Question:
Note: I tried with dialog and 'alertdialog' both.
Example: <URL> I tried so far.
Code:
'''
private Dialog mDialog;
public void showCategoryDialog() {
LayoutInflater li = LayoutInflater.from(context);
promptsView = li.inflate(R.layout.row_category_dialog_layout, null);
findViewById();
init();
setClickListener();
AlertDialog.Builder alertDialogBuilder = new AlertDialog.Builder(context, R.style.dialogBoxStyle);
alertDialogBuilder.setView(promptsView);
alertDialogBuilder.setPositiveButton(context.getString(R.string.new_category), null);
alertDialogBuilder.setNegativeButton(context.getString(R.string.cancel), null);
recyclerView();
search();
mDialog = alertDialogBuilder.create();
mDialog.getWindow().setBackgroundDrawableResource(android.R.color.transparent);
mDialog.setOnShowListener(new DialogInterface.OnShowListener() {
@Override
public void onShow(DialogInterface dialog) {
Button button = ((AlertDialog) dialog).getButton(AlertDialog.BUTTON_POSITIVE);
Button buttonNegative = ((AlertDialog) dialog).getButton(AlertDialog.BUTTON_NEGATIVE);
button.setOnClickListener(new View.OnClickListener() {
@Override
public void onClick(View v) {
isEditPayment = false;
showDialogBox(0);
}
});
buttonNegative.setOnClickListener(new View.OnClickListener() {
@Override
public void onClick(View v) {
dialog.dismiss();
}
});
}
});
mDialog.show();
}
'''
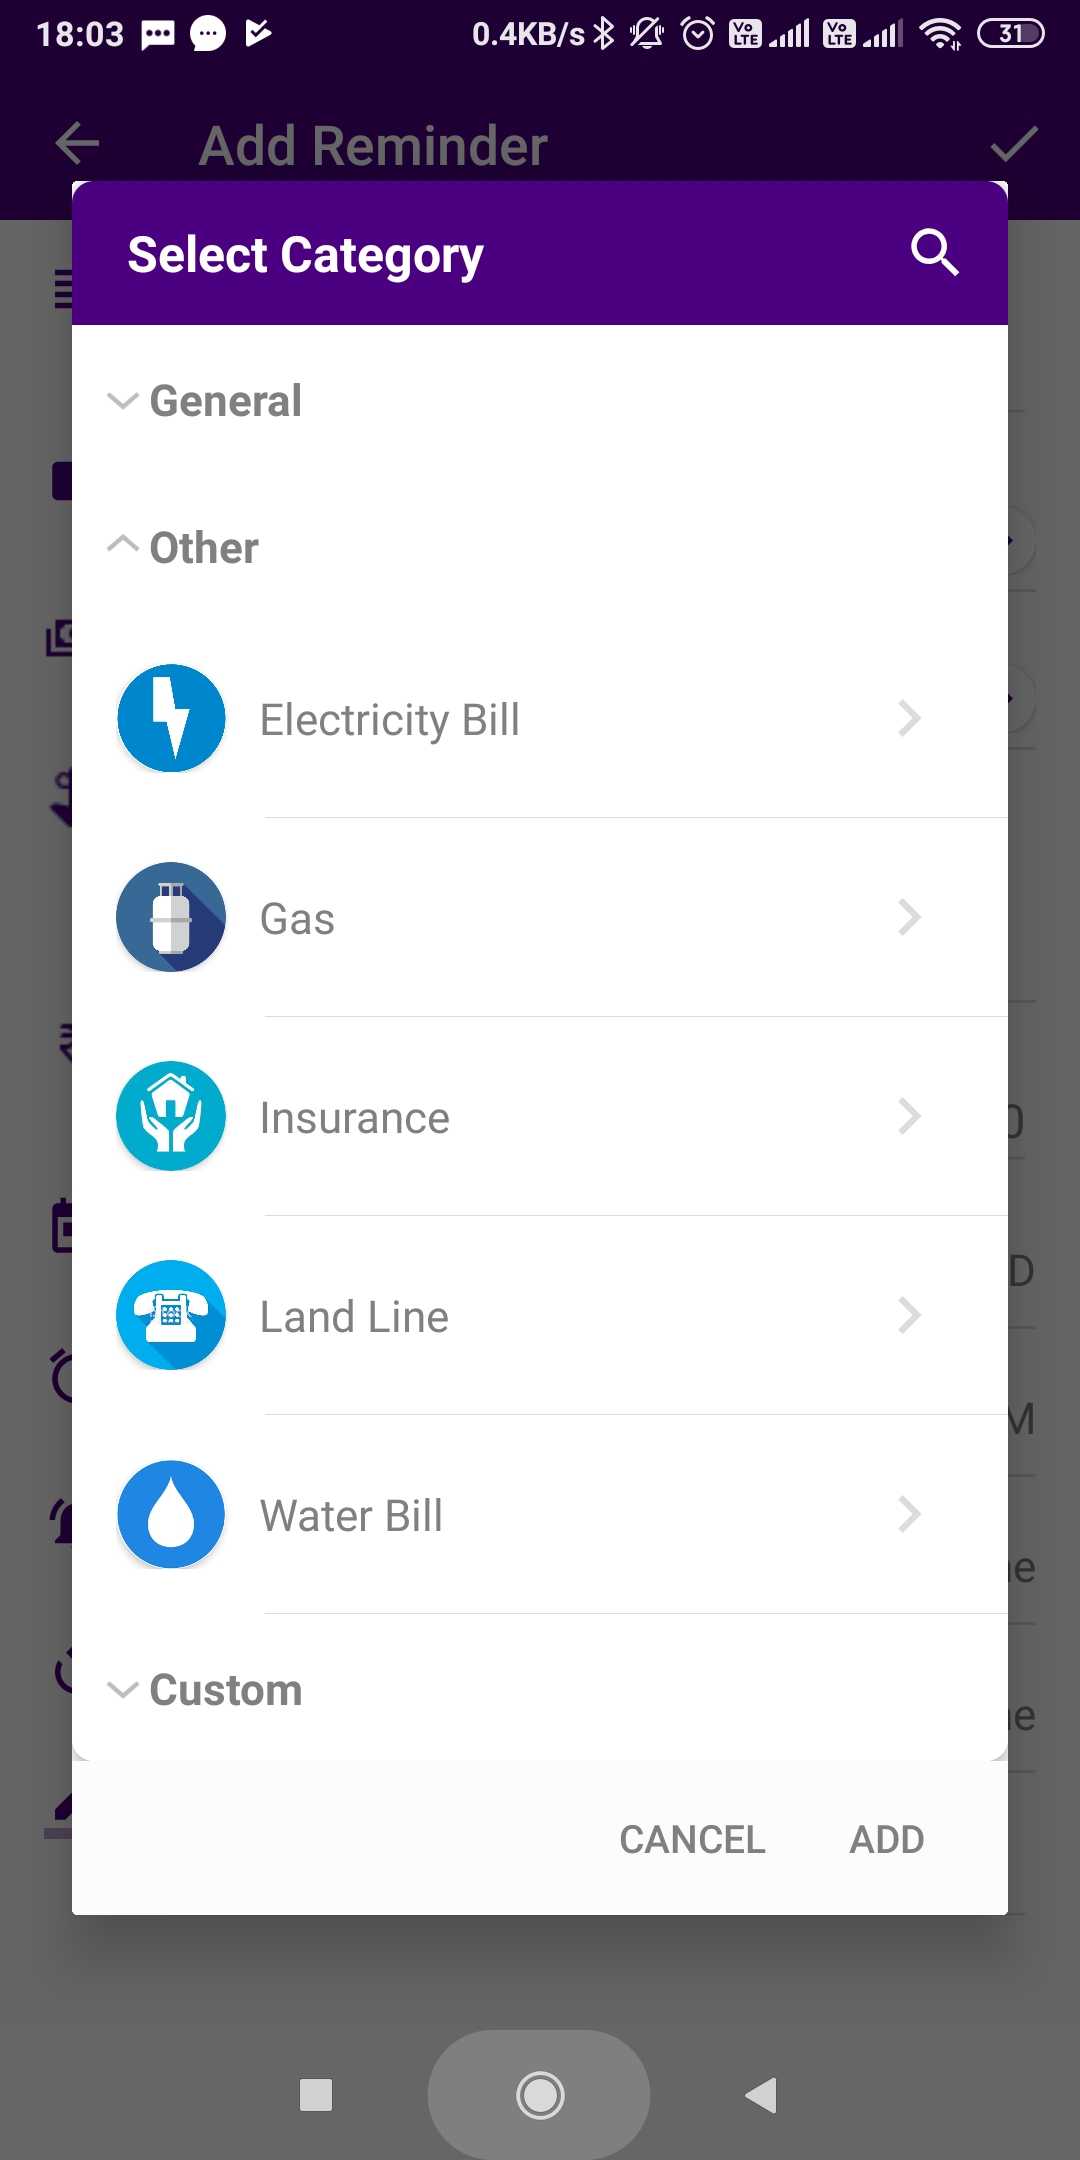
Answer: If you want to have a 'AlertDialog' whit transparent window you can use from 'DialogFragment' and set:
'''
@Override
public void onCreate(Bundle savedInstanceState) {
super.onCreate(savedInstanceState);
setStyle(DialogFragment.STYLE_NORMAL, R.style.NewDialog);
}
'''
NewDialog in styles.xml :
'''
<style name="NewDialog" parent="@android:style/Theme.Dialog">
<item name="android:textColor">@color/dark</item>
<item name="android:colorBackground">@color/lighgray2</item>
<item name="android:windowBackground">@android:color/transparent</item>
<item name="android:textSize">13dp</item>
<item name="android:textStyle">bold</item>
<item name="android:minWidth">250dp</item>
<item name="android:textAlignment">center</item>
<item name="android:height">20dp</item>
</style>
'''
Also in 'DialogFragment' you can set custom layout that with transparent window display what you want.
More complete example :
'''
public class TVShowFragment extends DialogFragment {
RecyclerView rv;
TellListAdaptor adapter;
List<TellListModel> tellListModels = new ArrayList<>();
public static String CustomerName;
public static boolean isCustomer;
private TellListModel tellListModel;
int newMsgPosition;
@Nullable
@Override
public View onCreateView(LayoutInflater inflater, ViewGroup container, Bundle savedInstanceState) {
View rootView = inflater.inflate(R.layout.your_custom_layout, container);
//RECYCER
rv = rootView.findViewById(R.id.mRecyerID);
rv.setLayoutManager(new LinearLayoutManager(this.getActivity()));
//ADAPTER
adapter = new TellListAdaptor(tellListModels);
rv.setAdapter(adapter);
if (FragmentRoute.OperatorPhons.size() != 0) {
for (int i = 0; i < FragmentRoute.OperatorPhons.size(); i++) {
tellListModel = new TellListModel(FragmentRoute.OperatorPhons.get(i), CustomerName);
tellListModels.add(tellListModel);
newMsgPosition = tellListModels.size() - 1;
adapter.notifyItemInserted(newMsgPosition);
adapter.notifyDataSetChanged();
}
}
}
this.getDialog().setTitle( CustomerName);
TextView textView = getDialog().findViewById(android.R.id.title);
textView.setTextSize(15);
textView.setTextAlignment(View.TEXT_ALIGNMENT_CENTER);
textView.setTextColor(getResources().getColor(R.color.colorPrimaryDark));
textView.setGravity(Gravity.CENTER);
return rootView;
}
@Override
public void onCreate(Bundle savedInstanceState) {
super.onCreate(savedInstanceState);
setStyle(DialogFragment.STYLE_NORMAL, R.style.NewDialog);
}
}
'''
call it :
'''
final TVShowFragment tv = new TVShowFragment();
tv.show(MainActivity.fm, "TV_tag");
'''